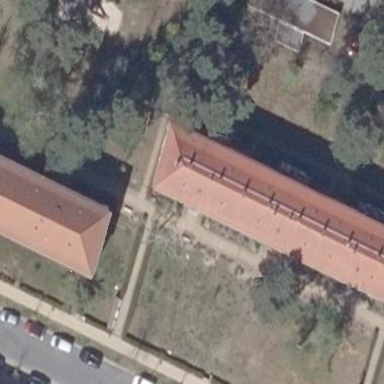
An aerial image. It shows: Hipped roof on apartment building.